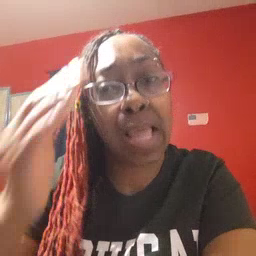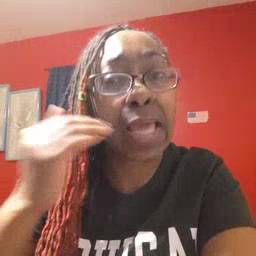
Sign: head